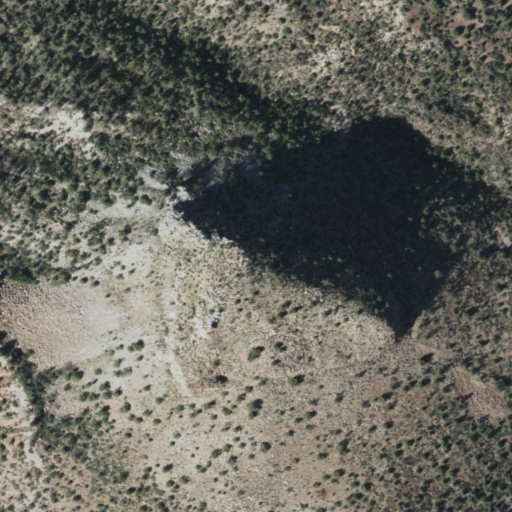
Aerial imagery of mountain in Arizona named Tsay-se-zhin Butte containing evergreen forest and shrub